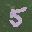
Label: 5